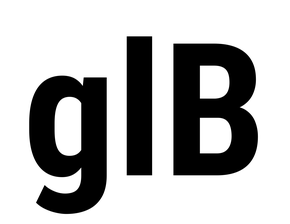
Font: Roboto_Condensed_Bold